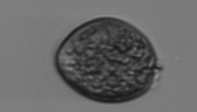
Label: Prorocentrum